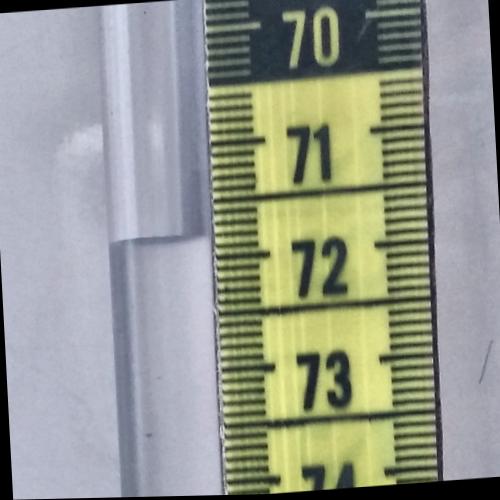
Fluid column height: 71.8 cm